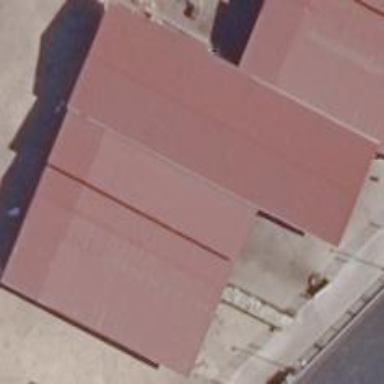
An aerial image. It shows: View of roof of building.